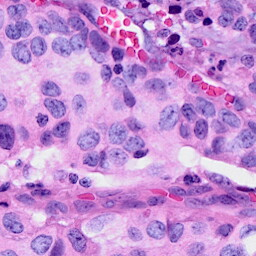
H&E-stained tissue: Breast